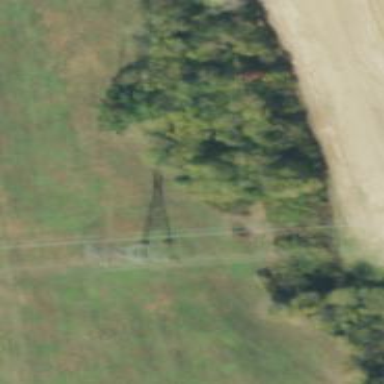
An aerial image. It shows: Lattice structure tower used for power distribution.